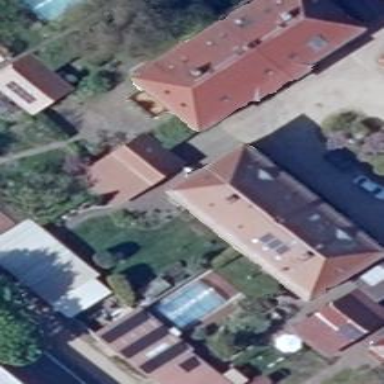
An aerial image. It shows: Terrace building.